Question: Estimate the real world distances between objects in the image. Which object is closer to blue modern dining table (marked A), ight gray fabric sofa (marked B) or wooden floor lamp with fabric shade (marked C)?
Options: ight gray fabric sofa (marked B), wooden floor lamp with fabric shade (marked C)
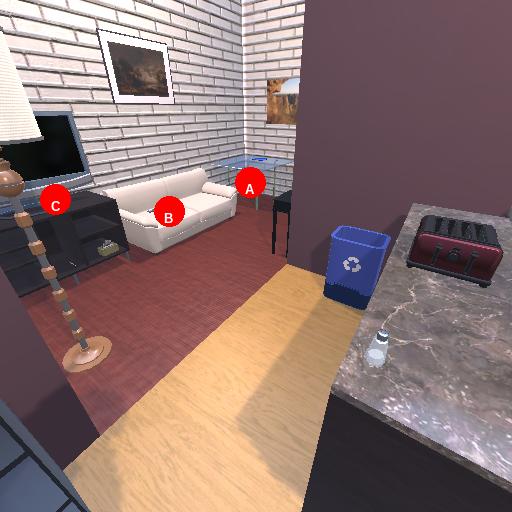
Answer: ight gray fabric sofa (marked B)